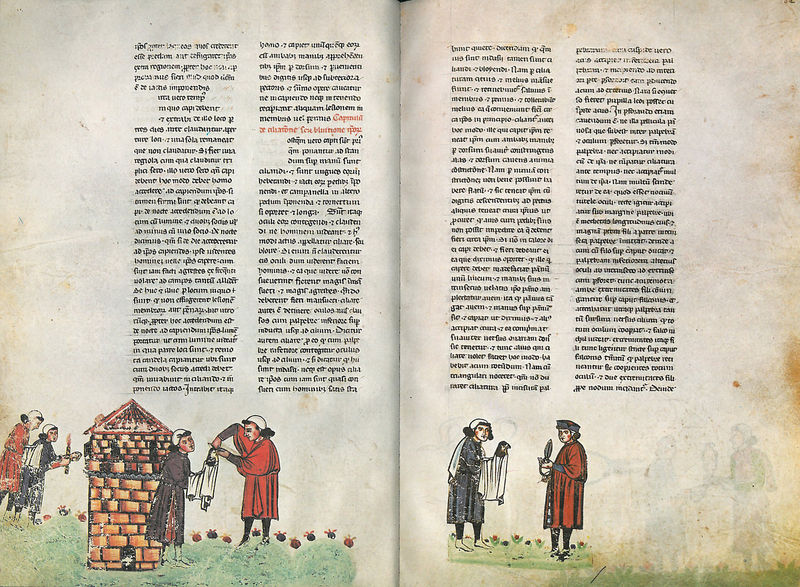
Titel: Falkenbuch Friedrichs des II.; De arte venandi cum avibus
Institution: Rom, Biblioteca Vaticana
Schlagwörter: adler, blau, feder, feuer, mann, frauen, grün, menschen, hut, männer, schwarz, weiss, zeichnung, dach, gras, haus, rasen, rot, tuch, wiese, alt, geschichte, steine, kirche, pflanzen, turm, schrift, ziegel, farbe, spalten, spitz, kerze, bienen, unten, buch, text, buchseite, mittelalter, märchen, absätze, absatz, buchseiten, abbildung, helfen, erzählung, ablauf, bienenstock, erzählöung, textinschrift